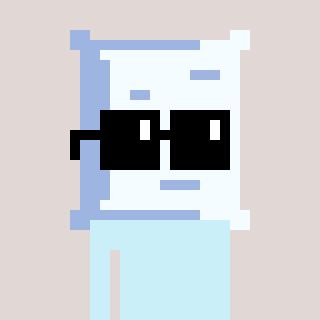
a pixel art character with square black sunglasses, a pillow-shaped head and a bege-colored body on a warm background